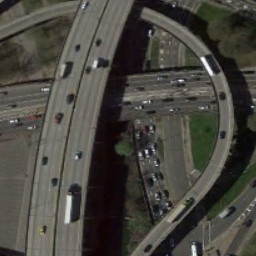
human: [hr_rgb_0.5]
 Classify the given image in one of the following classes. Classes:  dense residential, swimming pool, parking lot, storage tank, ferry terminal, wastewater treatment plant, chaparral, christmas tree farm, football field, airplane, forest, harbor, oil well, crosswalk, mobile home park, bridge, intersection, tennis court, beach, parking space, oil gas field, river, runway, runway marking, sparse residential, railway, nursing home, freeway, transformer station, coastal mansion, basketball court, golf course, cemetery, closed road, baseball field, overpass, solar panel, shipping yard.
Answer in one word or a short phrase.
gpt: overpass